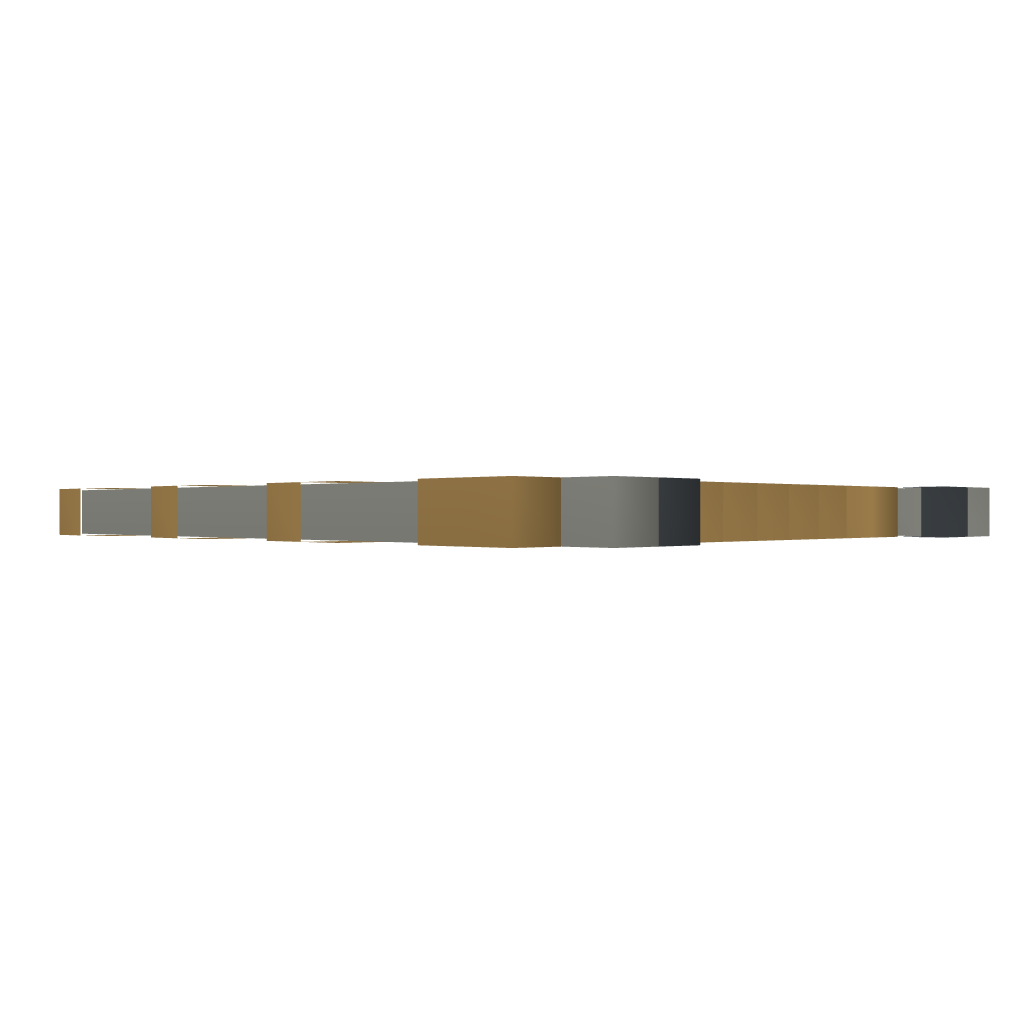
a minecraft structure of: Dectector Rail